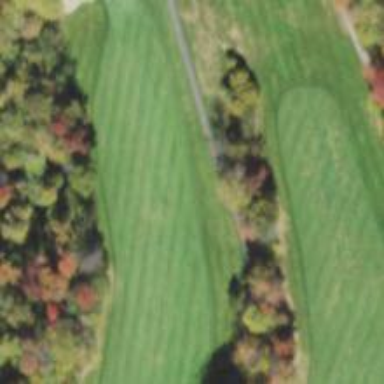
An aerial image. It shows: View of golf hole.